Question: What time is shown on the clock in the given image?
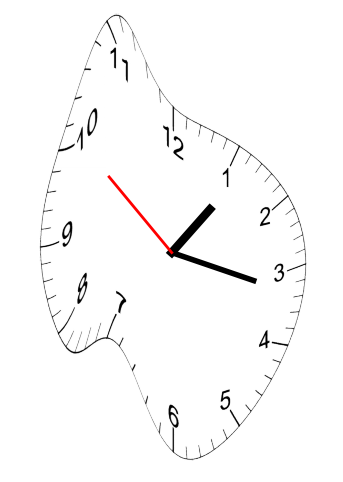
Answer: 01:16:51